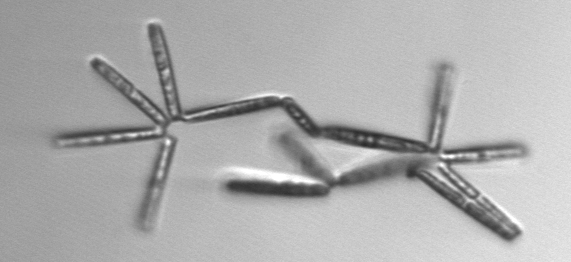
Label: Thalassionema